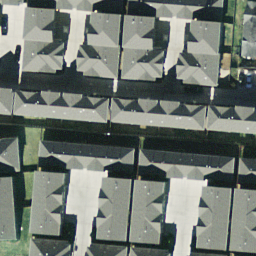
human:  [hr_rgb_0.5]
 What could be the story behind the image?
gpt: dense residential